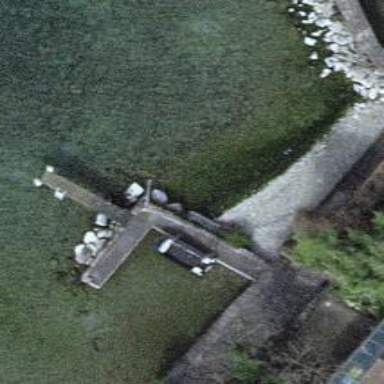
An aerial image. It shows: Breakwater structure.